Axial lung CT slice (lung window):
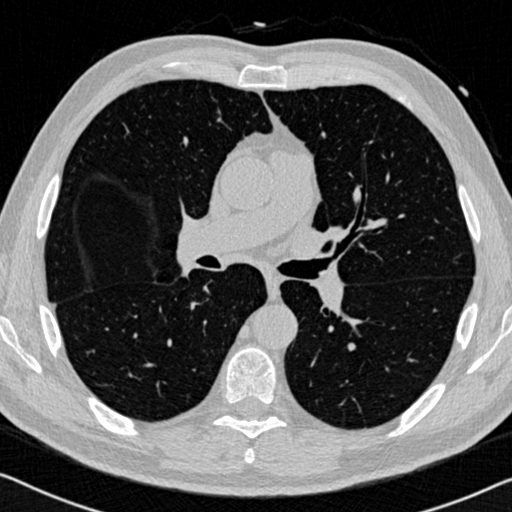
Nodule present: no